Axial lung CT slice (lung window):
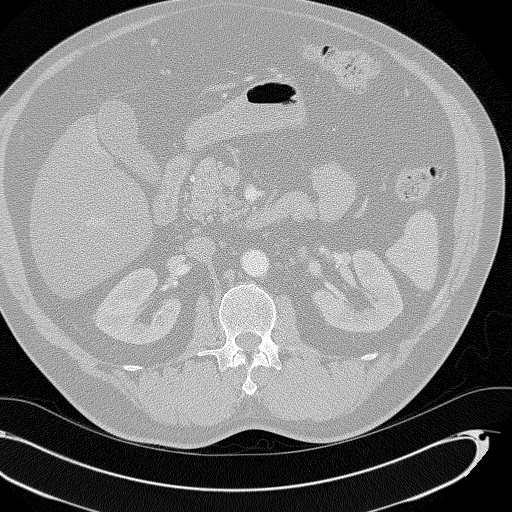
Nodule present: no